Question: i created a simple advanced search page for web application, i thought sharing it with you might help beginners
the following is an example of an advanced search page for an employee database using VB.Net

the following is the code behind page
'''
Imports System.Data.OleDb
Partial Class searchme
Inherits System.Web.UI.Page
Protected Sub Button1_Click(ByVal sender As Object, ByVal e As System.EventArgs) Handles Button1.Click
Dim mydb As New OleDbConnection
mydb = New OleDbConnection("Provider=Microsoft.Jet.OLEDB.4.0;Data Source= |datadirectory|employee.mdb;Persist Security Info=True")
mydb.Open()
Dim sqlstring = "select * from [dataview] where "
If MRNTextBox1.Text <> "" Then sqlstring = sqlstring + "[code] like '%" + CodeNameTextBox1.Text + "%' OR [EmployeeName] like '%" + CodeNameTextBox1.Text + "%' AND "
If GOVDDL.SelectedItem.Text <> "--Please Select--" Then sqlstring = sqlstring + "[Governorate] ='" + GOVDDL.SelectedItem.Text + "' AND "
If genderddl.SelectedItem.Text <> "--Please Select--" Then sqlstring = sqlstring + "[Gender] ='" + genderddl.SelectedItem.Text + "' AND "
If DateEmploymentFrom.Text <> "" And DateEmploymentTo.Text <> "" Then sqlstring = sqlstring + "[DateEmployment] >= #" + DatumKonvert1.DK1(DateEmploymentFrom.Text) + "# AND [Datepresentation] <= #" + DatumKonvert1.DK1(DateEmploymentTo.Text) + "# AND "
If DepartmentDDL.SelectedItem.Text <> "--Please Select--" Then sqlstring = sqlstring + "[Department] ='" + DepartmentDDL.SelectedItem.Text + "' AND "
sqlstring = Left(sqlstring, Len(sqlstring) - 5) + " order by " + OrderByDDL.SelectedItem.Text
Dim myds As New AccessDataSource
myds.DataFile = "~\App_Data\employee.mdb"
myds.SelectCommand = sqlstring
' Dim Mygrid As New GridView
Mygrid.DataSource = myds
Mygrid.DataBind()
' Me.form1.Controls.Add(Mygrid)
mydb.Close()
RecCount.Text = "Filtered Record Count = " + mygrid.Rows.Count.ToString
Session("dsource") = myds
Response.Redirect("sresults.aspx")
End Sub
End Class
'''
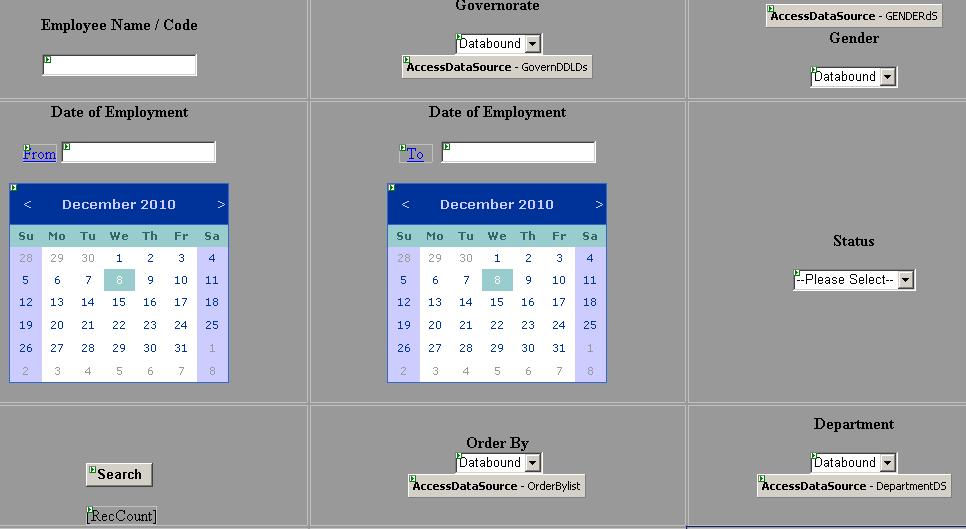
Answer: you did a good job, also try the following
<URL>
<URL>